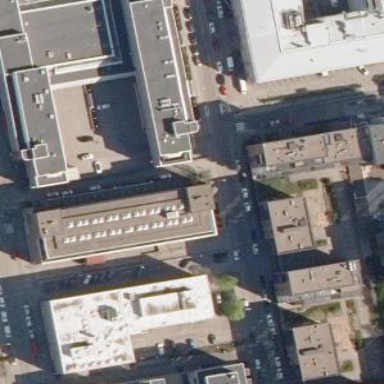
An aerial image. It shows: Commercial building.